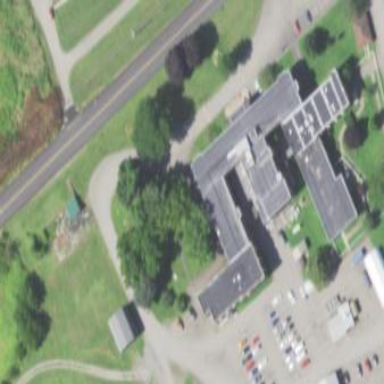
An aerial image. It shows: Building.